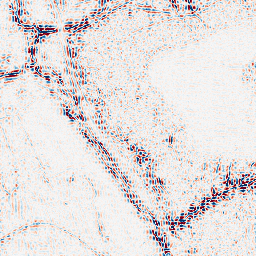
Category: wavelet
Decomposition family: wavelet_dwt
Decomposition parameters: wavelet: db8
level: 2
Upsampling method: bilinear
Upsampling parameters: scale: 2
Upsampling scale: 2